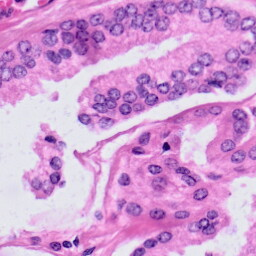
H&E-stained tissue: Prostate